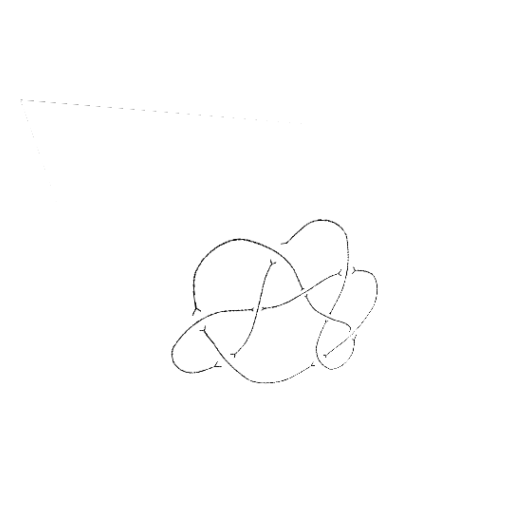
Crossing number: 9